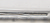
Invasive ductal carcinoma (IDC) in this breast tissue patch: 0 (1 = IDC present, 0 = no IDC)